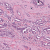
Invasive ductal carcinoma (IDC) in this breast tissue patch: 1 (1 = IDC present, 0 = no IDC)